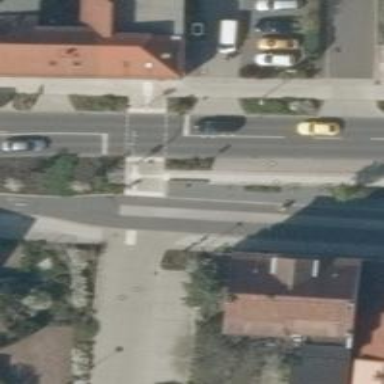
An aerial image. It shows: Secondary road with asphalt surface and parallel parking spaces on both sides of the road.